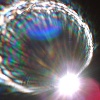
Label: sunburn